Question: I am trying to understand how to specify texture coordinates for a GL_QUAD_STRIP.
I have managed to get things working for one quad:
'''
float vertices[] = { 0.0f, 0.0f, 1.0f, +1.0f, 0.0f, 0.0f, // bottom line
0.0f, 1.0f, 1.0f, +1.0f, 1.0f, 0.0f}; // top line
unsigned int indices[] = {2, 0, // x = 0
3, 1}; // x = +1
float textureCoordinates[] = { 1.0f, 0.0f,
0.0f, 0.0f,
1.0f, 1.0f,
0.0f, 1.0f};
...
glBindBuffer(GL_ARRAY_BUFFER, 0); // unbinds any buffer object previously bound
glTexCoordPointer(2, GL_FLOAT, 0, textureCoordinates);
glBindBuffer(GL_ELEMENT_ARRAY_BUFFER, ibufferid);
glDrawElements(GL_QUAD_STRIP, 4, GL_UNSIGNED_INT, BUFFER_OFFSET(0));
'''
And here is how the result looks (white rectangle with image, rest is drawn on to help explain):

However I do not understand the logic behind the choice of textureCoordinates[] :-(.
The first texture coordinate is (1,0); I would assume that this corresponds to lower right corner?
Also I would assume that when OpenGL reads the first index: 2, it uses this to look up the vertex: (0,1,1): upper left corner. Next it reads the first texture coordinate: (1,0).
But as mentioned above I would assume this to be the lower right corner of the texture !?
However the texture is shown unrotated so this can not be the case!?
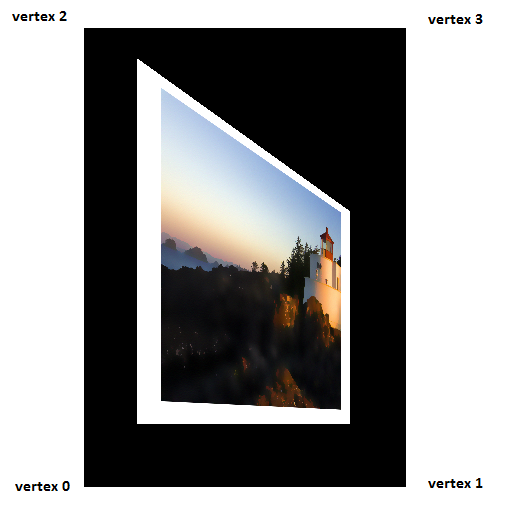
Answer: Just like the vertices, the texture coordinates are also selected based on the indices used by 'glDrawElements()'. So the first texture coordinate is not (1,0), but (1,1) because the first index is 2. Vertices and coordinates would be according to the following table, where i = index, v = vertex and t = texture coordinate. (I'll only take the x and y coordinates into consideration for the vertices, as the z coordinate doesn't really matter in this case.)
'''
i v t
2 (0,1) (1,1)
0 (0,0) (1,0)
3 (1,1) (0,1)
1 (1,0) (0,0)
'''
If we draw this on a piece of paper, we can see that this means the coordinates make more sense, since the indices matter. (I recommend that you do this! I had to do that to understand what was going on.) Notice in the table how the y coordinates match perfectly between the vertex and texture coordinate for a given index. But the x coordinates don't match: when the vertex has x = 0, the texture coordinate has x = 1 and vice versa. I assume this would make the image appear mirrored around the y axis instead of rotated in any way. What does the original image look like? Is it mirrored compared to what we see in the image you posted so that the building is on the left? If so, the texture coordinates would be the explanation. In that case, texture coordinate 2 and 3 should switch places.
In case you are curious, you could take a look at the <URL>
I hope this helped. Do comment if something is unclear!